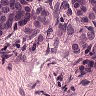
Metastatic tissue present: yes